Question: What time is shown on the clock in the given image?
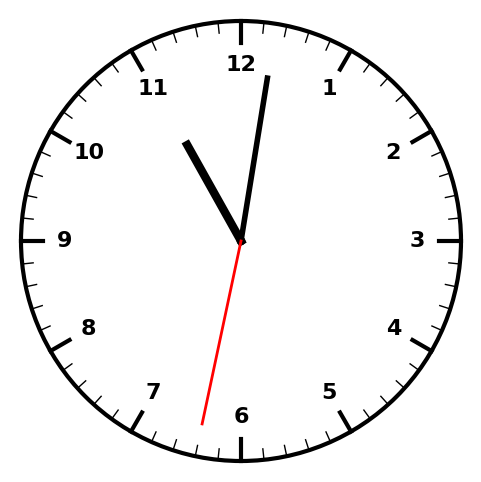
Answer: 11:01:32